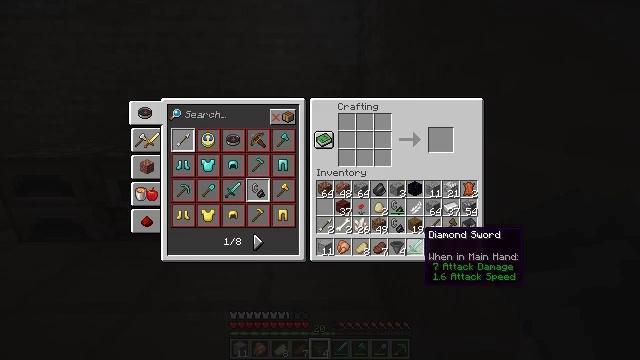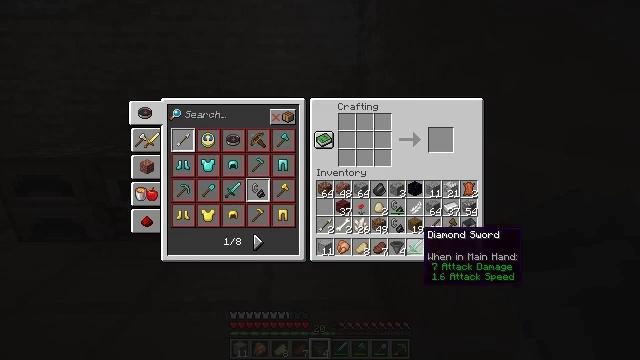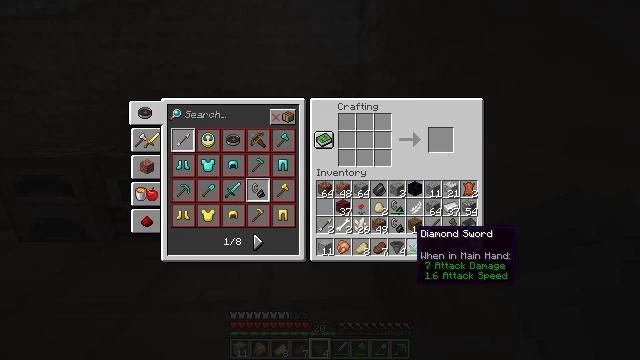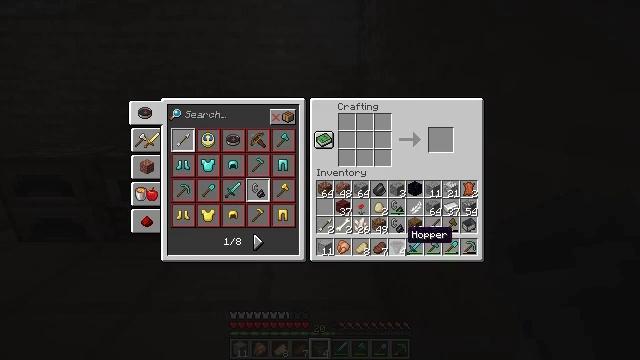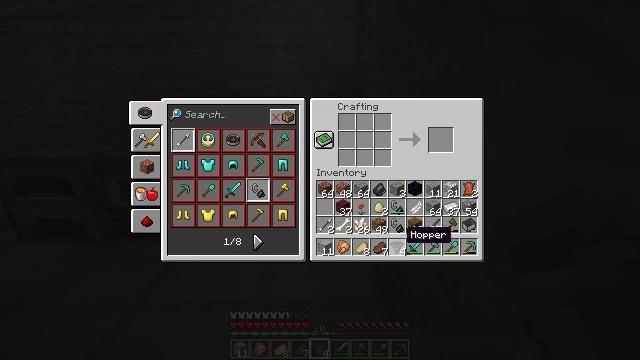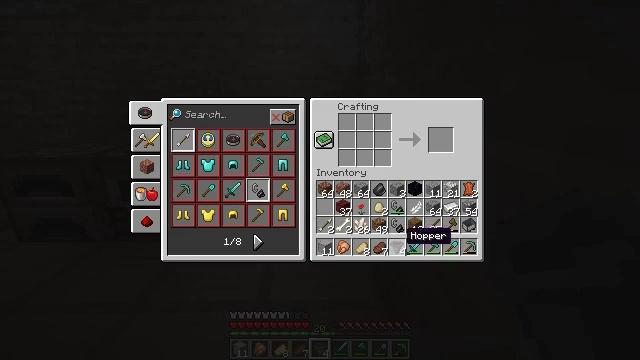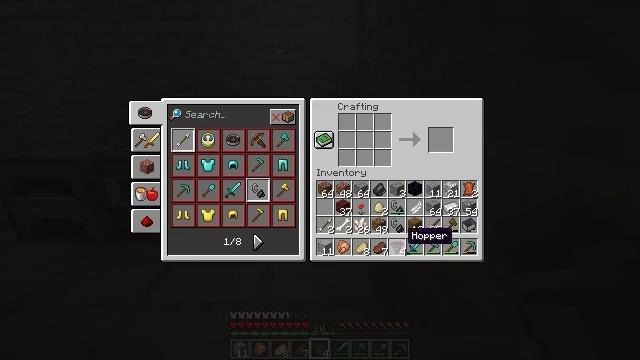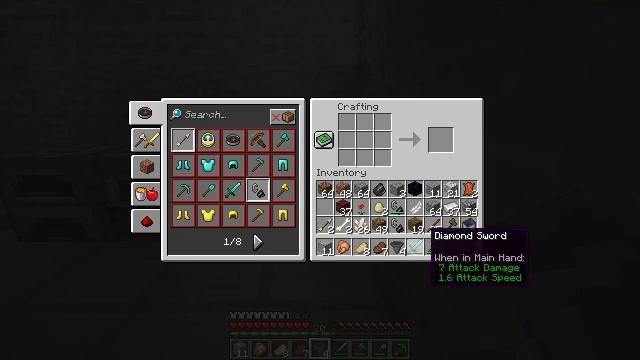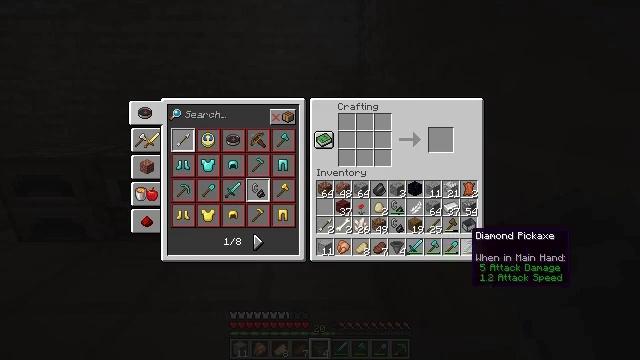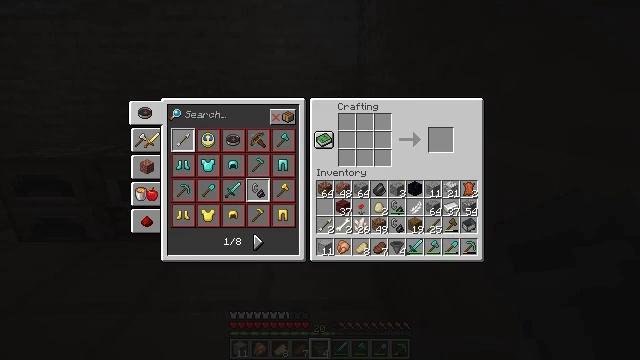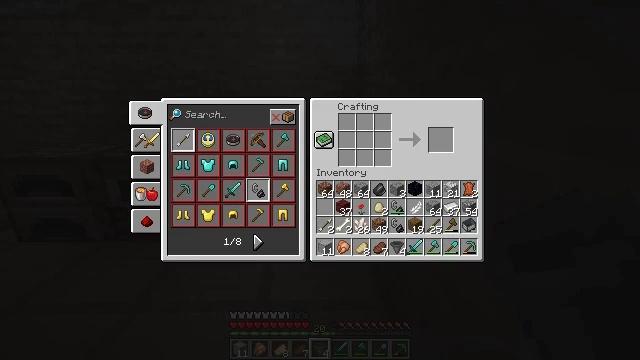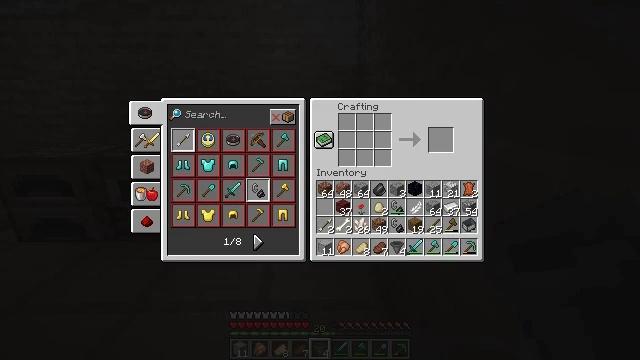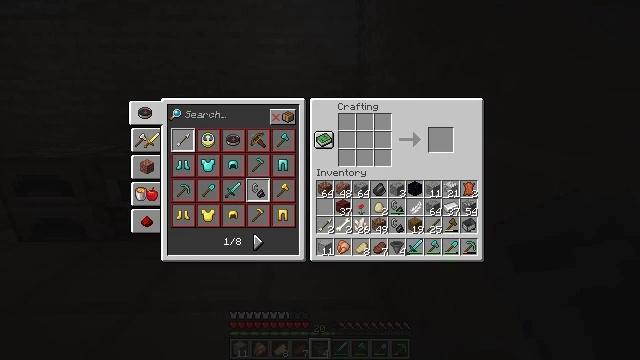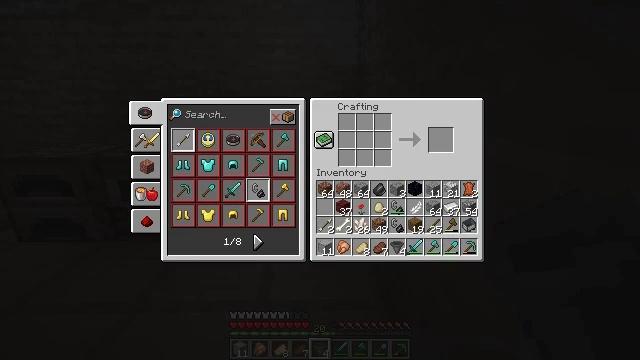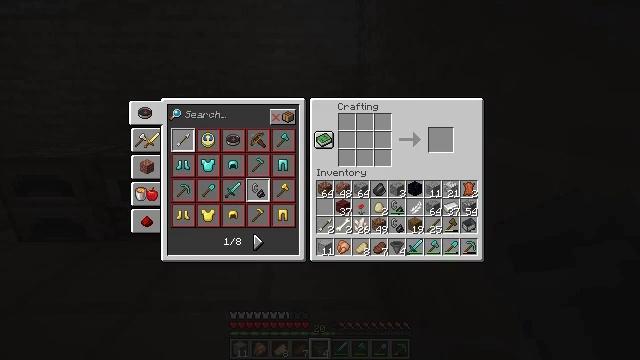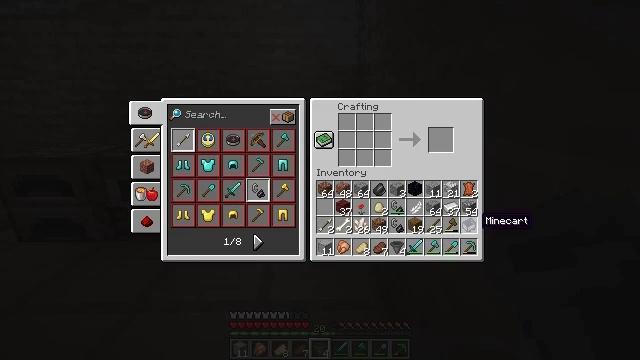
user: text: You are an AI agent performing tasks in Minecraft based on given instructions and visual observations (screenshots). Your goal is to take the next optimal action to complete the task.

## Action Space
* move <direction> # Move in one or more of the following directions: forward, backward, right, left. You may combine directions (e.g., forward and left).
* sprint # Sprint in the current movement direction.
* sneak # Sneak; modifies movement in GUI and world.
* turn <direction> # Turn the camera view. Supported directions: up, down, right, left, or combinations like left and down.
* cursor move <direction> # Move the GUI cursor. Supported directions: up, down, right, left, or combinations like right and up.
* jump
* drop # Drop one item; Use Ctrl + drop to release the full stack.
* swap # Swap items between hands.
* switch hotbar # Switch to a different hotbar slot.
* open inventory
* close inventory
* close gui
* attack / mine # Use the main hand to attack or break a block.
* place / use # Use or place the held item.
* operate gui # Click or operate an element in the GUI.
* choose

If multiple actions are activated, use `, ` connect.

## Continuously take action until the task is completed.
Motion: motion action
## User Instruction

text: Craft a hopper minecart using a minecart and hopper in the crafting table.
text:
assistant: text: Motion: no_op
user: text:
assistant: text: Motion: turn left
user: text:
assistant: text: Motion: turn left
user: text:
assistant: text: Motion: no_op
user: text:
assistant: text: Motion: no_op
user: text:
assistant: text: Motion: no_op
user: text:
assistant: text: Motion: turn right
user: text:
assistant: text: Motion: turn right
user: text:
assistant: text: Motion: turn right
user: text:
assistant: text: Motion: no_op
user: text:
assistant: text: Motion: no_op
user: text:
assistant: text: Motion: no_op
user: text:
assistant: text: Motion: no_op
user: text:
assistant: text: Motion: turn left
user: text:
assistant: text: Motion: no_op
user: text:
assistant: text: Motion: no_op
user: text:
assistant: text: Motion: no_op
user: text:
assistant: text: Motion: no_op
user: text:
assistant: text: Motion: no_op
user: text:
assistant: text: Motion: no_op
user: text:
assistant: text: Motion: attack / mine
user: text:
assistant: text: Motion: attack / mine
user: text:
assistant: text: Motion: attack / mine
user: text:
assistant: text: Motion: turn left and up
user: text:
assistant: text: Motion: turn left and up
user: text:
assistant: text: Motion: turn left and up
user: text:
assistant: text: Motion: turn left
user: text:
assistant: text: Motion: turn left
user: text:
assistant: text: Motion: no_op
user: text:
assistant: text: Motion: no_op